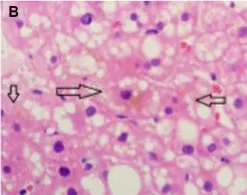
The pathology of liver biopsy. (B) Sediment of bile pigment (indicated by arrow).
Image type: pathology (h&e)